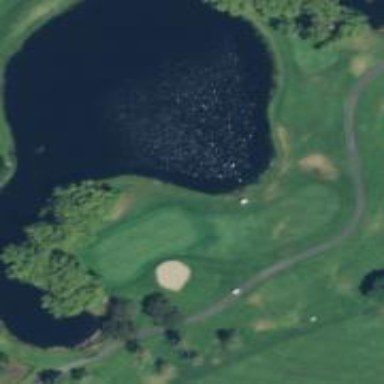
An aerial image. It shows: Scenic view of water hazard on golf course. The natural water feature adds beauty to the landscape.